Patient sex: F
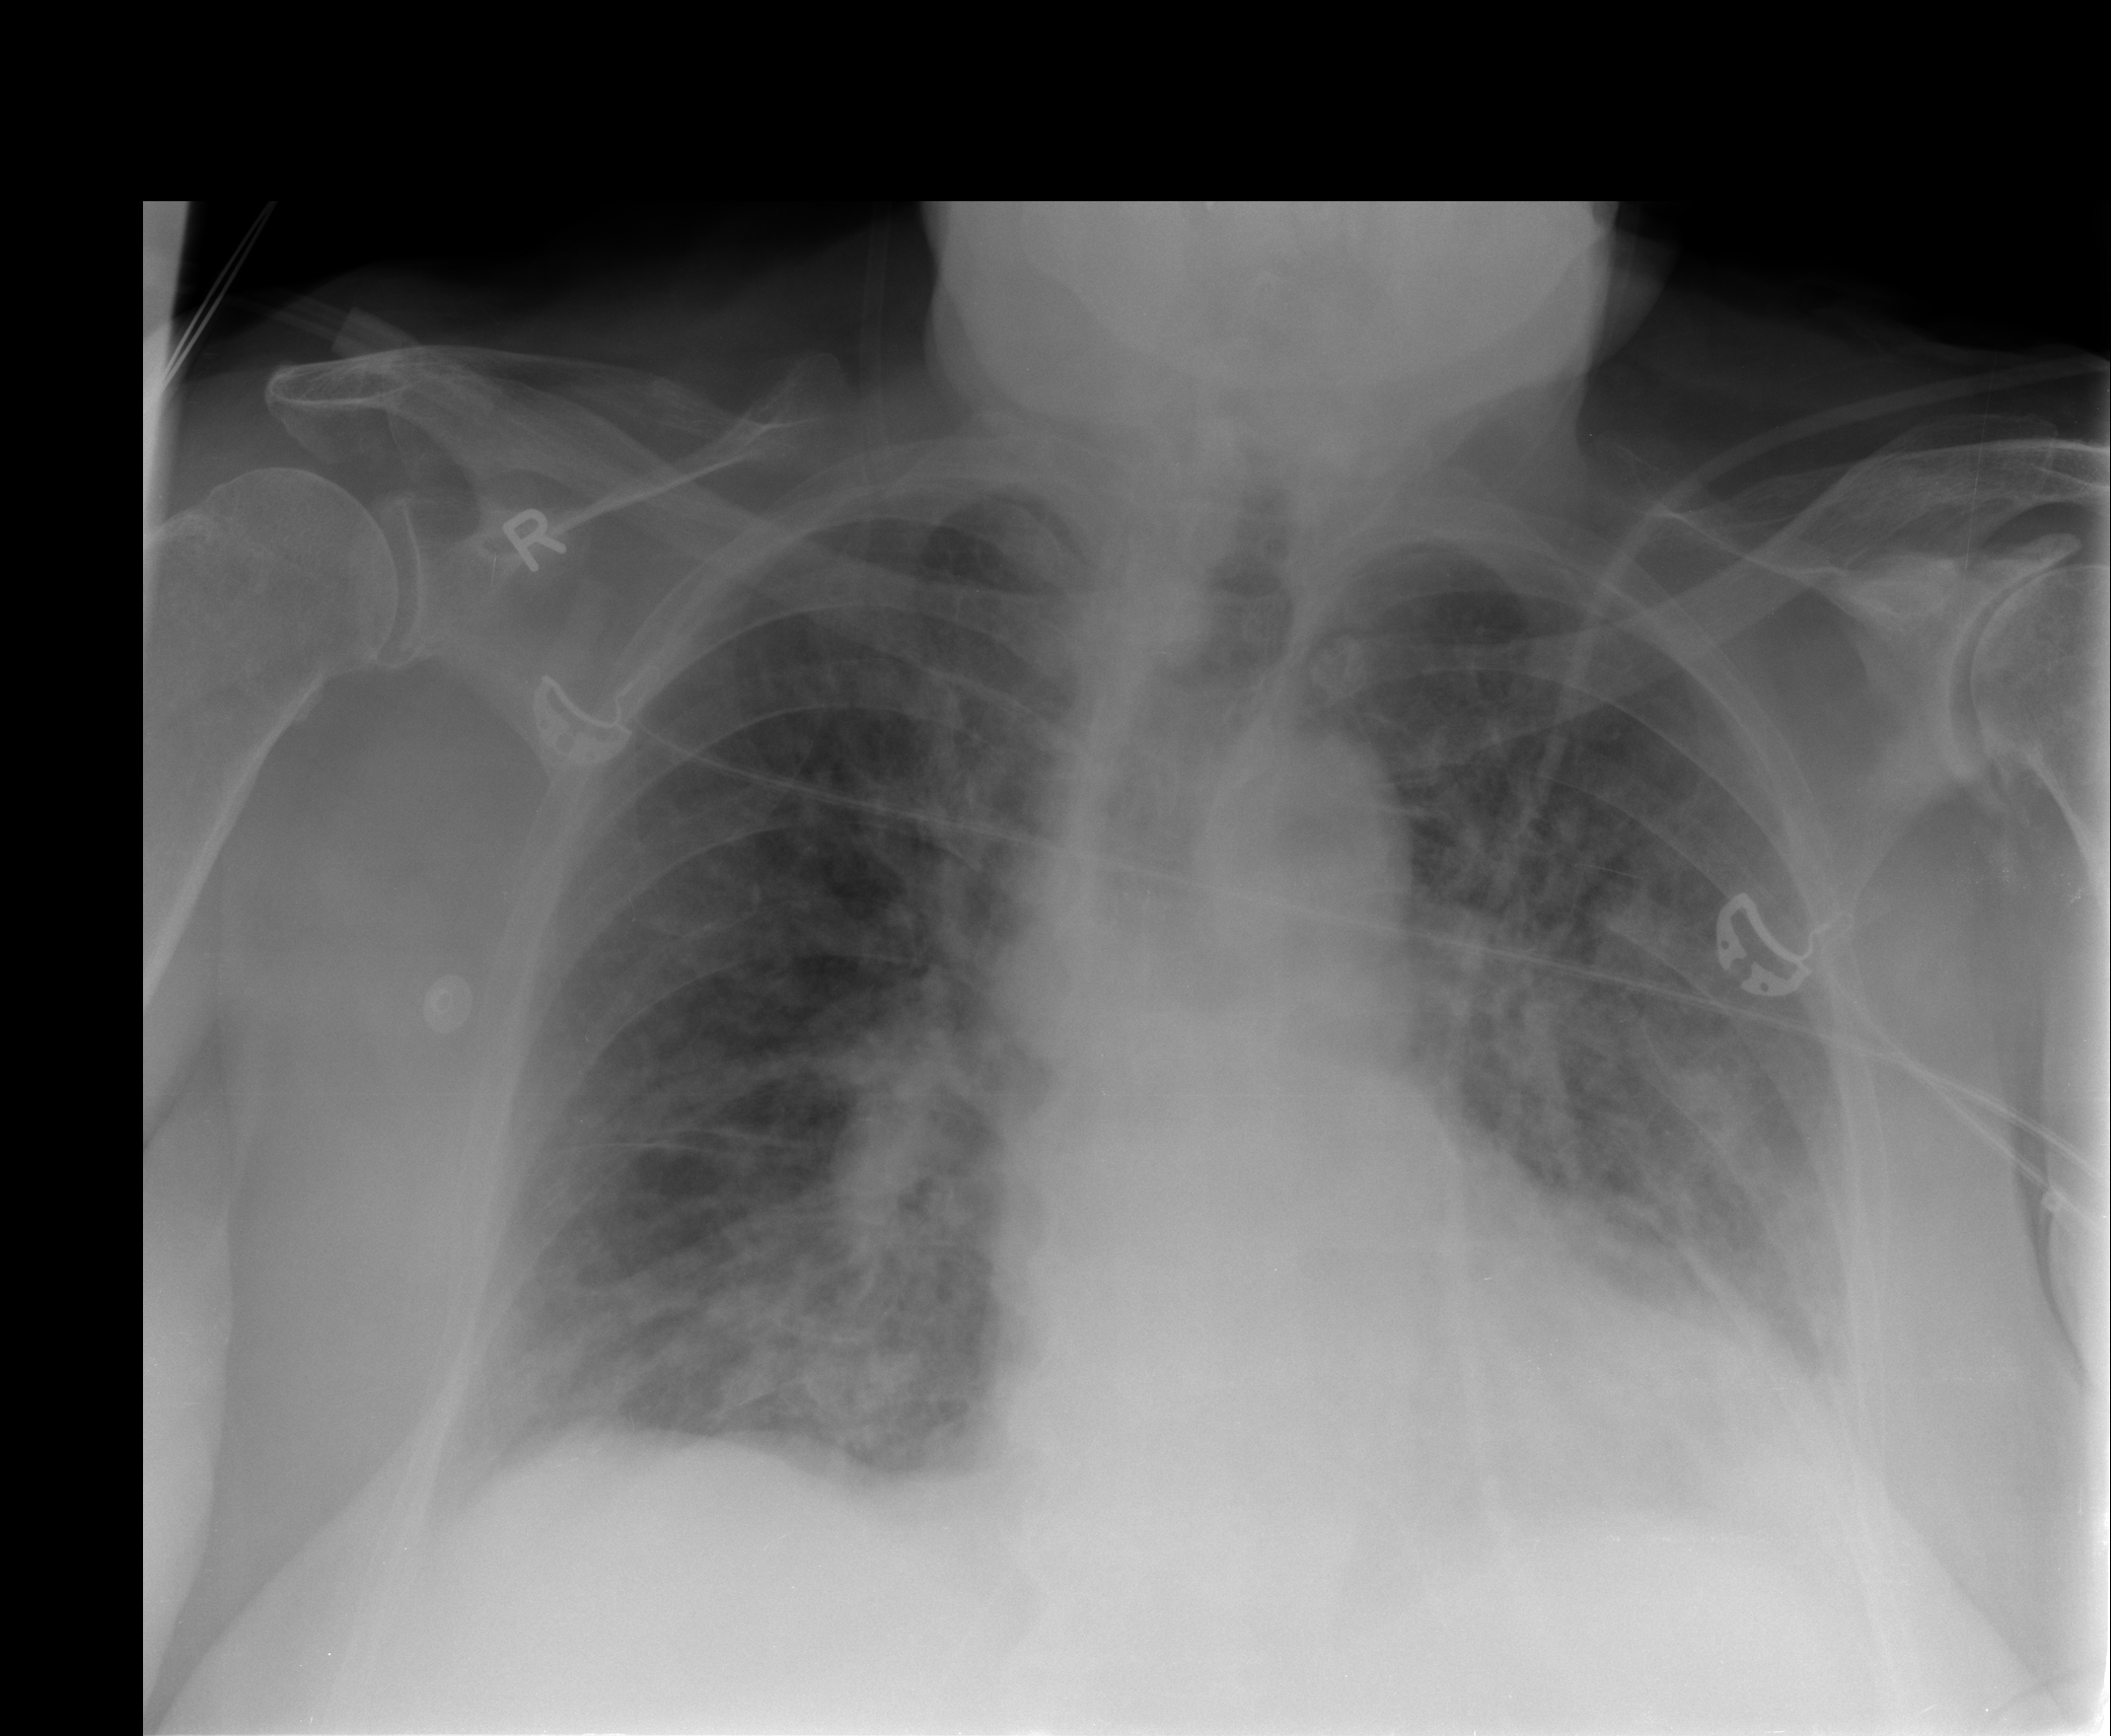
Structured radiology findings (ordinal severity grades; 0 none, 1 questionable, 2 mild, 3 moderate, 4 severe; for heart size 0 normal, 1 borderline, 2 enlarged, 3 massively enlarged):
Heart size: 1
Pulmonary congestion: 2
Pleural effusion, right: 0
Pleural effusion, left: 1
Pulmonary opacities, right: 2
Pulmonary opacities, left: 2
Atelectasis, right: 0
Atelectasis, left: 2